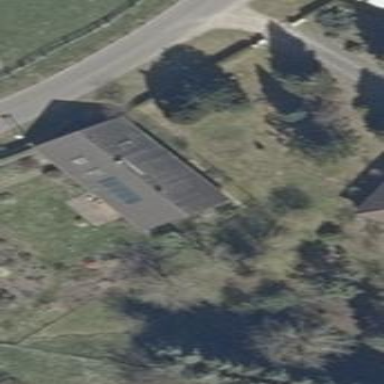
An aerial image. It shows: Detached building with gabled roof.